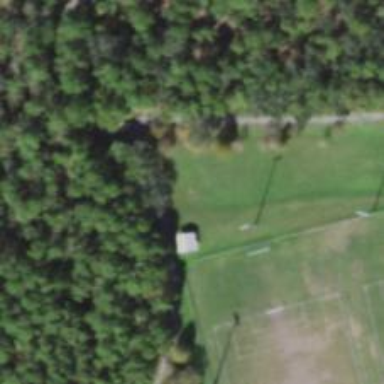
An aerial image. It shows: Disc golf basket.